Question: I recently had a server switch but this happened on occasion prior to my server being switched. When I link a post on my facebook fan page, occasionally it will just show the link with no description and look odd. Apparently, the reason is because it's rendering the page like this in IE...

Does anyone have any idea why it's doing that? It's a wordpress blog and here are my top lines...
'''
<!DOCTYPE html><!-- HTML 5 -->
<meta http-equiv="Content-Type" content="<?php bloginfo('html_type'); ?>; charset=<?php bloginfo('charset'); ?>" />
'''
Thanks for any help!
replies:
Tried changing DOCTYPE as requested, no luck. I also removed the meta tag and same thing. I am using <URL> with IE and it seems 50% of the time it loads normal, the rest looks like gibberish. Will keep updated based on replies
reply 2:
Here is my exact header in php
'''
<!DOCTYPE HTML PUBLIC "-//W3C//DTD HTML 4.01//EN" "w3.org/TR/html4/strict.dtd">
<html <?php language_attributes(); ?>>
<head>
<meta http-equiv="Content-Type" content="<?php bloginfo('html_type'); ?>; charset=<?php bloginfo('charset'); ?>" />
<link rel="pingback" href="<?php bloginfo('pingback_url'); ?>" />
<link href='http://fonts.googleapis.com/css?family=Cantarell' rel='stylesheet' type='text/css'>
<link rel="shortcut icon" href="/favicon.ico" >
<link rel="icon" type="image/gif" href="animated_favicon1.gif" >
<title><?php bloginfo('name'); if(is_home() || is_front_page()) { echo ' - '; bloginfo('description'); } else { wp_title(); } ?></title>
<?php if ( is_singular() ) wp_enqueue_script( 'comment-reply' ); ?>
<?php wp_head(); ?>
<script type="text/javascript" src="http://apis.google.com/js/plusone.js"></script>
</head>
'''
Added this as my new header:
'''
<!DOCTYPE html>
<html>
<head>
<meta charset="utf-8" />
'''
Still no luck, it shows as gibberish.
---
I am beginning to wonder if it's server side because it seems to work fine on my local drive (though to be fair I'm not connected to the live DB), and I changed the theme to the basic wordpress theme and it still had the error
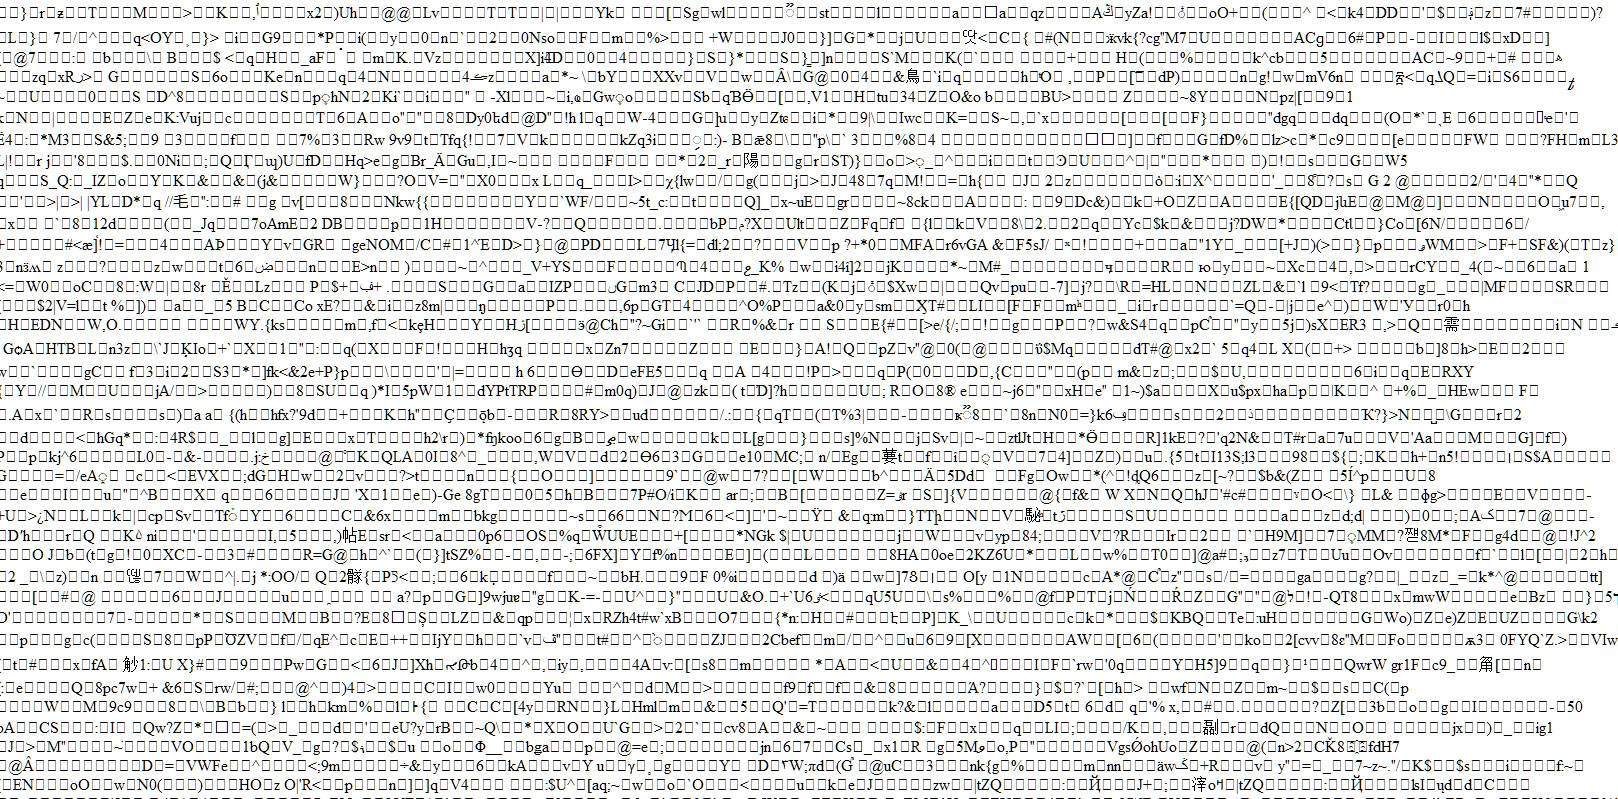
Answer: I'm pretty sure I know what happened. It appears to be a compression issue on the server using WP-Super Cache. I turned it off and it appears to be better